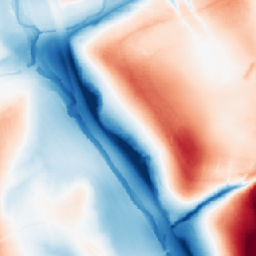
Category: classical
Decomposition family: gaussian_anisotropic
Decomposition parameters: sigma_x: 50
sigma_y: 5
Upsampling method: nearest
Upsampling parameters: scale: 8
Upsampling scale: 8